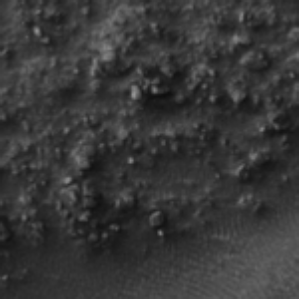
Label: frost